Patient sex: M
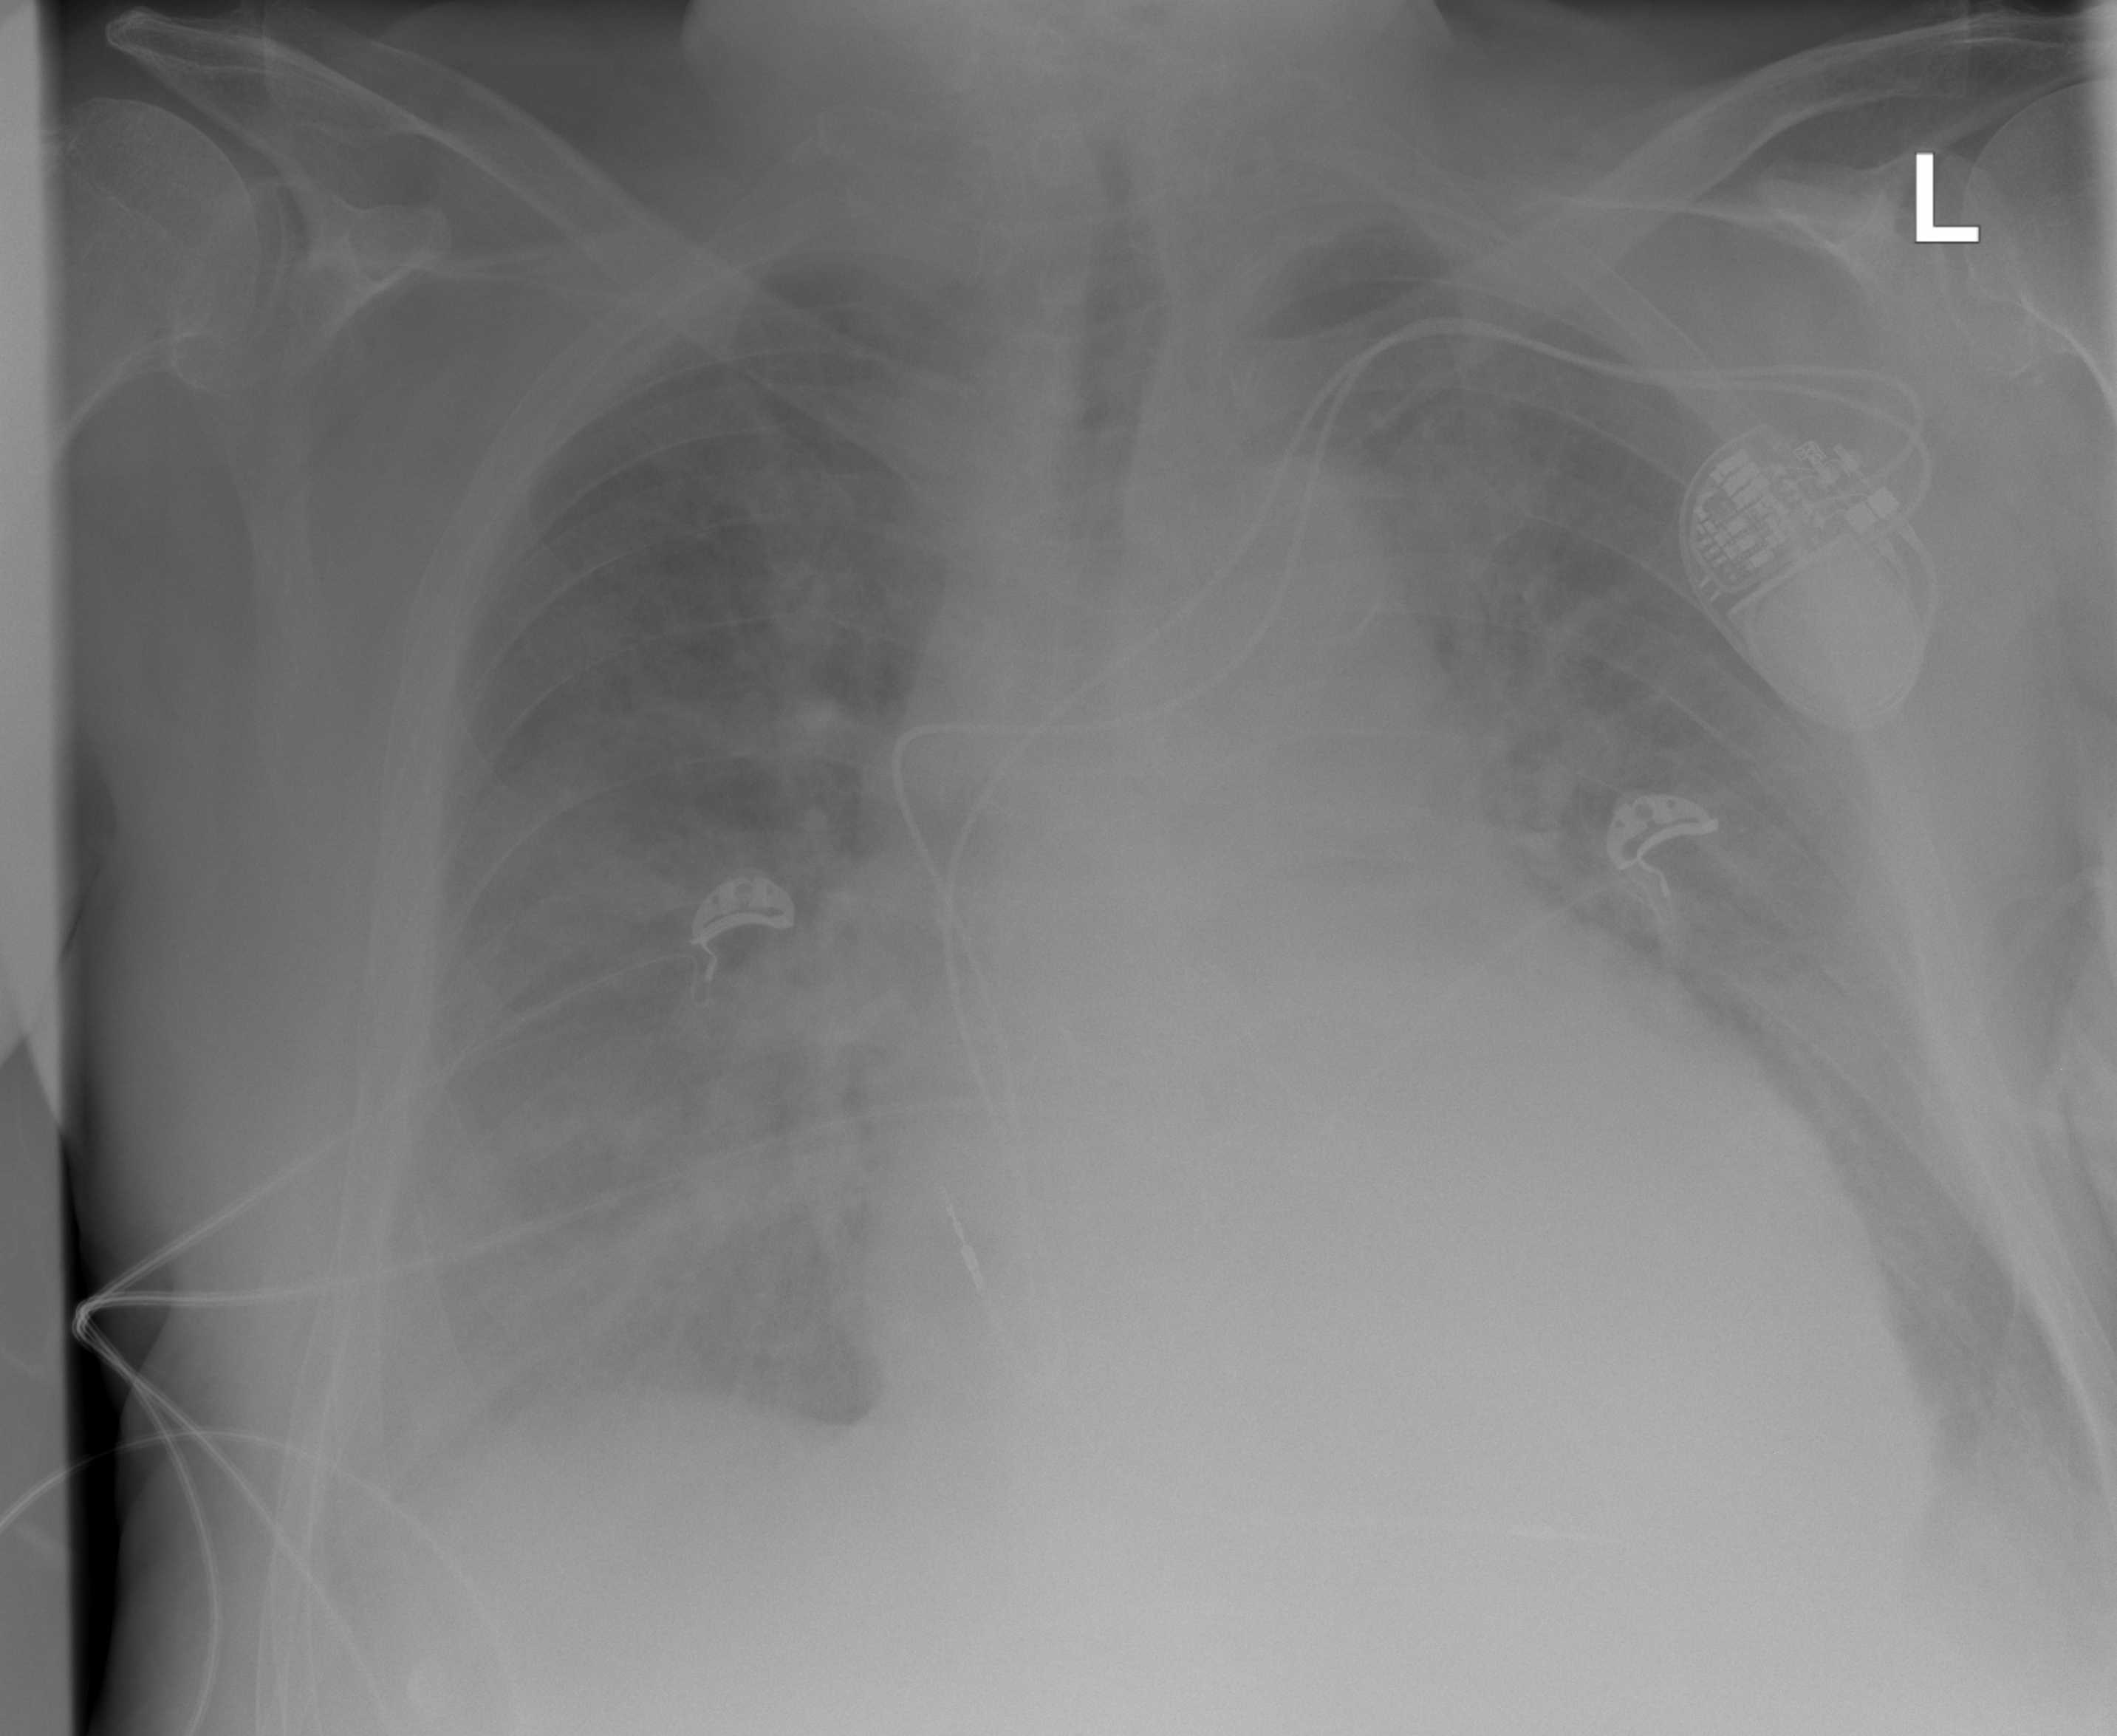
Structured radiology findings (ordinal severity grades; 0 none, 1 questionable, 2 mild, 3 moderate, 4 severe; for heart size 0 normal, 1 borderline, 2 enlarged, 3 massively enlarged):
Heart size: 3
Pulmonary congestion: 3
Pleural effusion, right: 2
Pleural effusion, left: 2
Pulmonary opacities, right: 0
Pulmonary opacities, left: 0
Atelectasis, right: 0
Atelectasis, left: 0